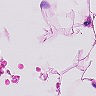
Metastatic tissue present: no